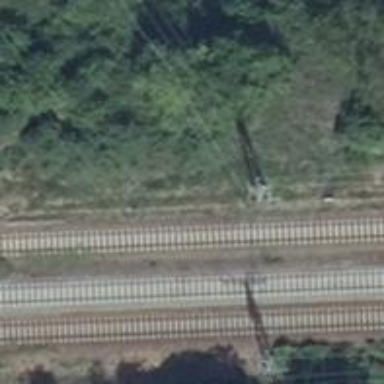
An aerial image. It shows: Minor power line.